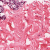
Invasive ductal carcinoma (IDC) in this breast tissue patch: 0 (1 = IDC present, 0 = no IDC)